Question: Here's the bottom line: I need to make publication-quality plots with Greek letters and subscripts in axis labels. Yet, in some rather specific cases, the label gets cut off near the tick labels. For example, I really need a label of $lpha_-$ for some plots, but the bottom of the $lpha$ gets cut off. Interestingly, this is not a problem for $lpha_+$ (or many other labels).
On one hand, this seems like a display issue when using default font sizes -- the label is cut off when looking at output from Matplotlib, but looks ok after 'plt.savefig()'.
On the other hand, I need nice large font sizes for publication, and apparently the issue persists after doing 'plt.savefig()' with large font size (say 22 pt).
I am aware of some previous posts that may seem related (e.g. <URL>, but they aren't quite what I'm asking about here.
A very short MRE shows what I'm getting at (Matplotlib version 3.5.1):
'''
import matplotlib.pyplot as plt
plt.rc("axes", labelsize=22)
plt.plot([0,1],[0,1])
plt.ylabel(r"$lpha_-$")
plt.show()
'''

A few things I've tried:
- 'plt.tight_layout()'- 'plt.rc('axes', labelpad=10)'- 'plt.ylabel(r"$lpha_-$" + "
")'
I also noticed an odd behavior from a typo version of the last point: keeping the newline '
' with the raw text block, 'plt.ylabel(r"$lpha_-$
")', shows the label as expected. But, obviously, I don't want some '
' in my label. I realize I could possibly just save that figure and crop out the unwanted '
' -- that would be a forced workaround and certainly not ideal.
This is clearly a very specific question -- I cannot reproduce the issue with any character or subscript besides $lpha_-$.
But what's going on? Why does Matplotlib understand how to display $\gamma_-$ (and so many other choices) yet not the label I really need? Could this be fixed with a different version of Matplotlib? Since padding adjustment doesn't fix the issue, what can I do?
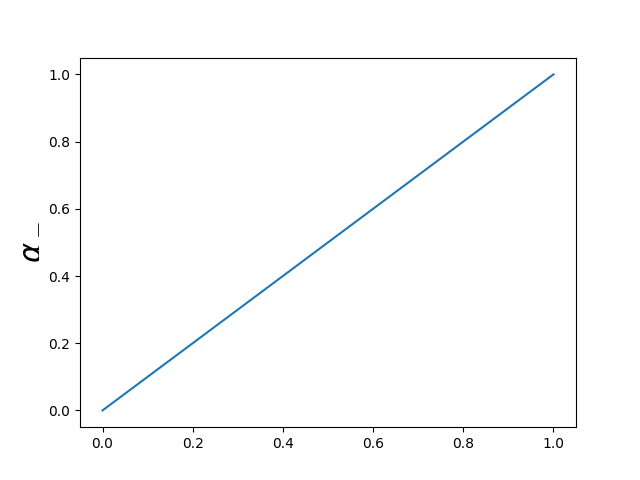
Answer: ### If there is a "bigger" subscript, it seems to work better
'''
import matplotlib.pyplot as plt
plt.rc("axes", labelsize=22)
plt.plot([0,1],[0,1])
plt.ylabel(r"$lpha_{x}$")
plt.show()
'''
<URL>
### It's when the subscript is "-" that we get problems
<URL>
### If you become desperate, here is a hack that makes the whole alpha visible
'''
plt.ylabel(r"$lpha_{-_{_{_{.}}}}$")
'''
<URL>
Only if you look very closely do you see the tiny "."!
If that is still too large, you could add more layers of '_{}'.
Or you could find a character that appears blank. However the space charactor does not work for this purpose - I guess TeX is clever enough to know that it doesn't print any pixels.
### One-off workaround
With your character being a minus, it does like an underscore. So why not print it as a (non-subscripted) underscore? Would that make you feel dirty? If not:
'''
import matplotlib.pyplot as plt
plt.rc("axes", labelsize=22)
plt.plot([0,1],[0,1])
plt.ylabel(r"$lpha\_$")
plt.show()
'''
<URL>